Question: I have a two-dimesional array like this:
'''
%v[0][0]%%v[0][1]%%v[0][2]%%v[0][3]% ........
%v[1][0]%%v[1][1]%%v[1][2]%%v[1][3]% .........
'''
---
and 4 variables that retain the coordinates of 2 points (A and B) in the array:
'xa', 'ya', 'xb', 'yb'
How would I draw a pixel line (by setting values in the array to a character) between the 2 points in batch script, even if the points are on different lines?
I am working on a map editor for a pure batch 2D shooter game engine.
I have a function that ads points on the given coordinates, one for squares and one for lines that only works when the ends of the line(the given points) have the same 'X' value or the same 'Y' value. For this I use:
'''
for /L %%i in (%xa%,1,%xb%) do set v[%coord_ya%][%%i]=*
'''
Now I need a piece of code that draws a '#' line between 2 points that are on different axis. If it would have been done in a pixel art programm it would look like this:

where the green dots are the given points (with coordinates: 'A(1,1)' and 'B(4,7)') and the yellow dots represent what I need to draw with '#'.
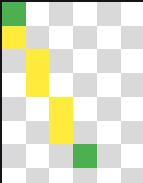
Answer: Something to use as base
'''
@echo off
setlocal enableextensions enabledelayedexpansion
set "xMax=75"
set "yMax=23"
call :clearBoard
call :drawLine 1 23 75 2 *
call :drawLine 1 1 75 23 #
call :drawLine 1 12 75 12 -
call :drawLine 39 1 39 23 "|"
call :drawLine 1 16 60 2 "."
call :drawLine 1 6 23 20 :
call :drawLine 1 1 4 7 @
call :dumpBoard
goto :eof
:clearBoard
for /l %%x in (0 1 %xMax%) do for /l %%y in (0 1 %yMax%) do set "v[%%x][%%y]= "
goto :eof
:drawLine xa ya xb yb char
rem Retrive arguments
set "xa=%1"
set "ya=%2"
set "xb=%3"
set "yb=%4"
set "char=%~5"
rem Calulate difference between coordinates start/end and its absolute values
set /a "dx=xb-xa", "dy=yb-ya", "adx=(dx>>31|1)*dx", "ady=(dy>>31|1)*dy"
rem Not having decimals, from here we will handle all coordinates
rem multiplied by 1000 and later divide to determine real coordinate
rem For the axis with the greater difference we will move 1 cell in each step
rem and increment the other coordinate proportinally
if %adx% gtr %ady% (
set /a "ix=1000*(dx>>31|1)", "iy=dy*1000/adx", "dMax=adx"
) else (
set /a "iy=1000*(dy>>31|1)", "ix=dx*1000/ady", "dMax=ady"
)
rem just for debugging
if defined debug (
for %%a in ( xa ya xb yb dx dy adx ady ix iy dMax x y ) do echo %%a = !%%a!
pause
)
rem For each step in what ever axis selected
for /l %%d in (0 1 %dMax%) do (
rem Determine board coordinates where to draw
set /a "vx=(xa*1000+ix*%%d)/1000", "vy=(ya*1000+iy*%%d)/1000"
rem "Draw" point in board
set "v[!vx!][!vy!]=%char%"
)
goto :eof
:dumpBoard
cls
for /l %%y in (0 1 %yMax%) do (
set "line[%%y]="
for /l %%x in (0 1 %xMax%) do set "line[%%y]=!line[%%y]!!v[%%x][%%y]!"
)
echo ...:0 1 2 3 4 5 6 7
echo ...:<PHONE> 1234<PHONE> 1234<PHONE> 1234<PHONE> 123456789
for /l %%y in (0 1 %yMax%) do (
set /a "l=1000+%%y"
echo(!l:~-3!:!line[%%y]!
)
goto :eof
'''
Output:
'''
...:0 1 2 3 4 5 6 7
...:<PHONE> 1234<PHONE> 1234<PHONE> 1234<PHONE> 123456789
000:
001: @### |
002: @ ### | ..... ****
003: @ #### | .... ***
004: @ ### | .... ****
005: @ ### | .... ***
006: ::@ #### ..... ****
007: :@ ### ....| ***
008: : ### .... | ****
009: :: ....# | ****
010: : .... ### | ***
011: :: ..... ####|****
012: ----------::-....---------------------|------------------------------------
013: ...: **** | ###
014: .... :: *** | ####
015: .... : **** | ###
016: . :: *** | ###
017: :*** | ####
018: *** :: | ###
019: **** :: | ###
020: *** | ####
021: **** | ###
022: *** | ####
023: * |
'''
This code determines in which axis there is a greater distance. For each point along this greater axis distance a character will be placed in the board. The second coordinate in the shorter distance axis is computed by dividing the distance in this axis between the number of points we will be placing along the greater axis.
As batch file arithmetics does not handle decimals, all operations are done on values multiplied by 1000. Once we need to move to real coordinates the values are divided by 1000.